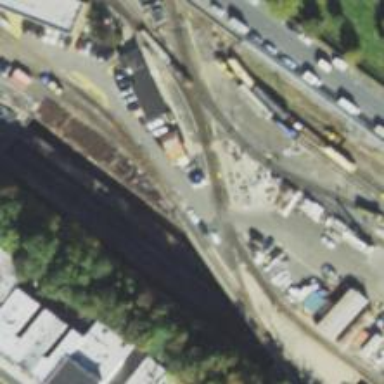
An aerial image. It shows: Yard area used for services next to electrified rail track with overhead electrification.